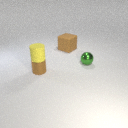
small brown metal cylinder in front of large brown rubber cube